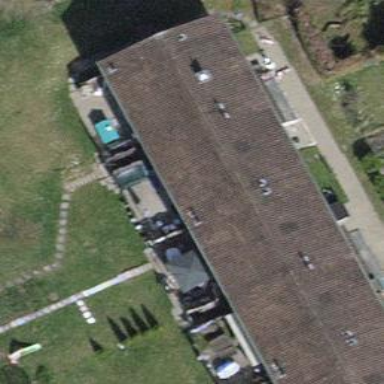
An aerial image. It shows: House with gabled and pitched roof.